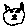
Label: cat